Interaction volume radius: 5 \u00c5
Interaction volume height: 10 \u00c5
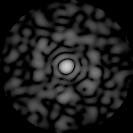
Disorder parameter: 0.8592